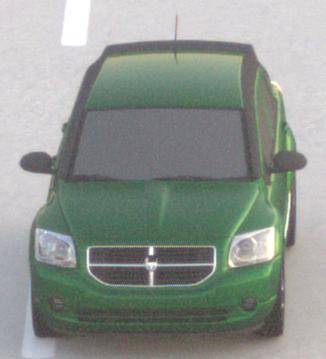
Make: Dodge
Model: Caliber 1.8
Detailed model: Caliber
Model produced from: 2006/06
Model produced until: 2009/03
Doors: 5
Color: green
Road condition: dry road
Daytime: sunrise or sunset
Contrast: low contrast